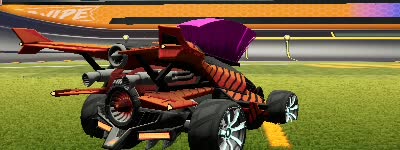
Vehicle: aftershock